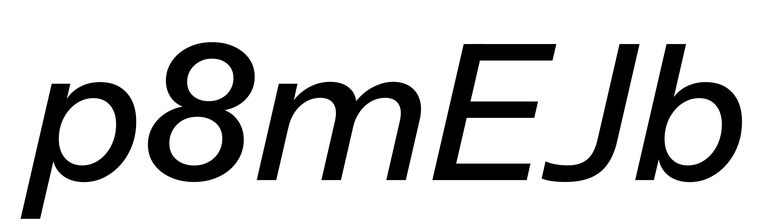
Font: InstrumentSans-Italic_Medium_Italic